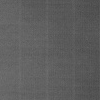
Atmospheric dust classification: dusty